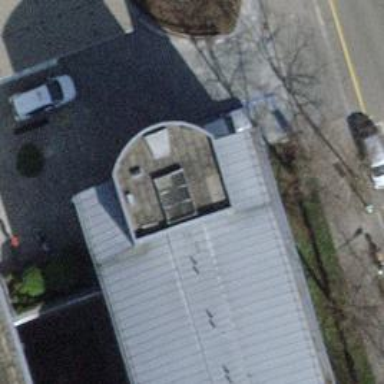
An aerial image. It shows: Section of building's roof.